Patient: sex F, age 51
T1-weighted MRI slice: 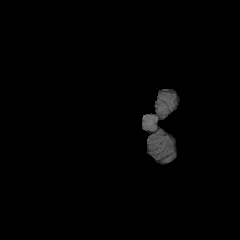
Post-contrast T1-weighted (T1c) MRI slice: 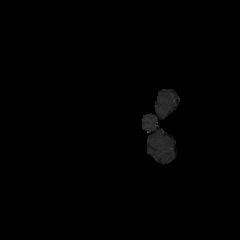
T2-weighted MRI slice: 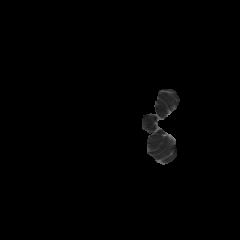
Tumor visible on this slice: no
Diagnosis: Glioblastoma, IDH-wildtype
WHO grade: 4